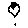
Label: circle